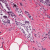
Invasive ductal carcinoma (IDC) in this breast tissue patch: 1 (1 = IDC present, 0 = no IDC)